Interaction volume radius: 5 \u00c5
Interaction volume height: 30 \u00c5
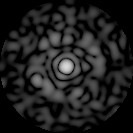
Disorder parameter: 0.829